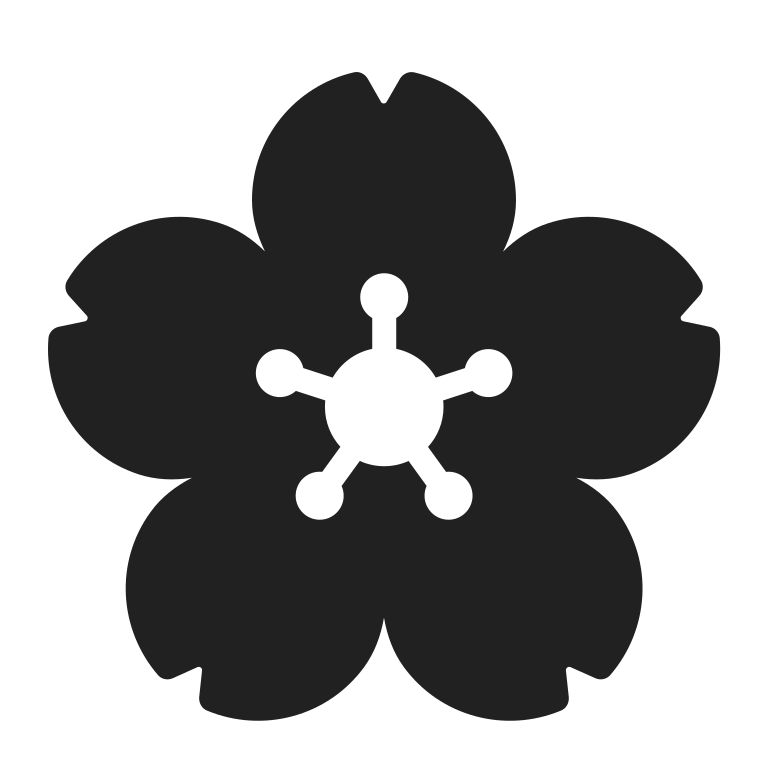
cherry blossom high contrast